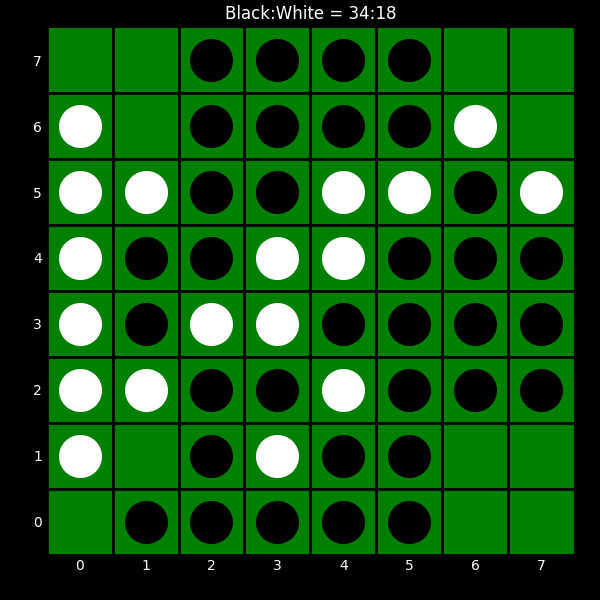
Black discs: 34
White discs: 18